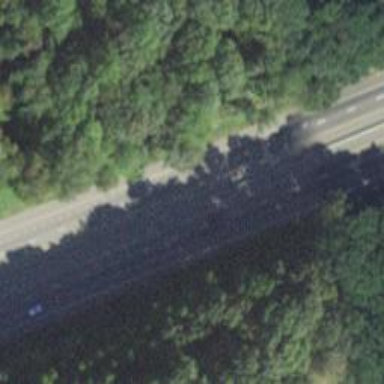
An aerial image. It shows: Asphalt motorway.